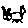
Label: cat